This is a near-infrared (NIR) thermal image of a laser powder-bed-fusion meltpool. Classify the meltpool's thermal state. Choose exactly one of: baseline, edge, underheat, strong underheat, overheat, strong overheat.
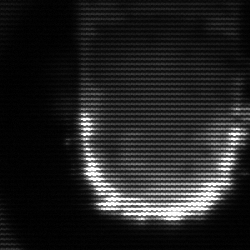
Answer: baseline